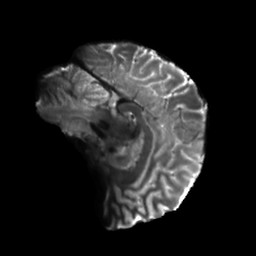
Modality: T2w
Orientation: sagittal
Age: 24
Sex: female
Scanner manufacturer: siemens
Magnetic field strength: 6.98 T
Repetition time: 7.776 s
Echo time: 0.076 s